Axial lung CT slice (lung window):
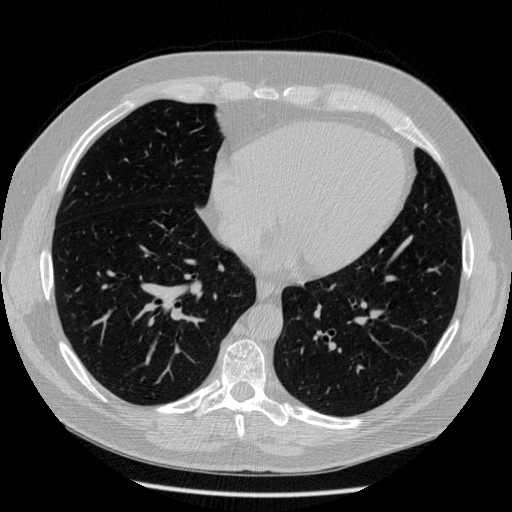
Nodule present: no